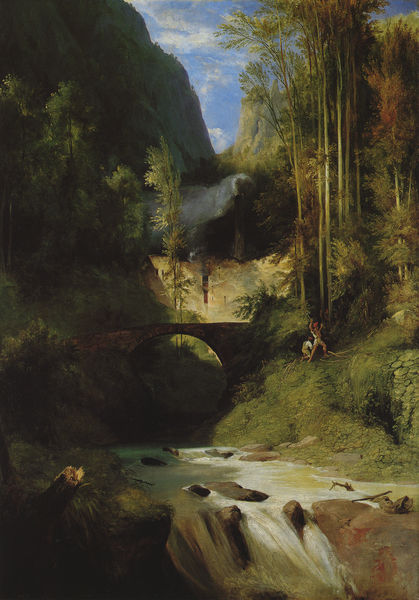
Titel: Schlucht bei Amalfi
Künstler: Karl Blechen
Standort: Berlin
Institution: Alte Nationalgalerie
Schlagwörter: baum, berg, blau, blätter, dunkel, felsen, feuer, gemälde, himmel, mann, schatten, wasser, weiß, wolken, bäume, fluss, gelb, grün, landschaft, menschen, ocker, ufer, äste, braun, frau, grau, hell, holz, hut, licht, männer, orange, schwarz, gras, haus, rot, schloss, wiese, wolke, beige, hochformat, malerei, mütze, arm, arme, mensch, stein, steine, ast, bach, baumstamm, erde, hügel, mühle, natur, stamm, weide, brücke, busch, büsche, gebüsch, rauch, sonne, sträucher, figur, kind, personen, blatt, person, pflanze, pflanzen, tal, wald, wasserfall, genre, kamin, kinder, stock, beine, himmelblau, landschft, bein, gischt, wellen, bogen, italien, mänenr, zwei, jungen, knaben, abhang, berge, fels, gebirge, hang, sonnenlicht, mauer, farbe, nebel, schlucht, steil, idylle, arbeiter, figuren, rundbogen, bogenbrücke, fliessen, romantik, strom, stromschnelle, stromschnellen, strömung, tannen, erhaben, steg, stämme, kopftuch, junge, knie, ruine, knabe, steinbrücke, alpen, lichtung, knien, tanne, unterholz, blauer himmel, fällen, holzfäller, wanderer, faun, gebirgsfluss, bachlauf, sfumato, aquädukt, gestrüpp, arkadien, caspar david friedrich, klassik, sportler, stumpf, baumstumpf, thal, kaskaden, bergmassiv, strömen, brückenbogen, geist, gel, natr, winken, flussufer, steilufer, waldarbeiter, mischwald, sublim, giorgione, blechen, staudamm, fel, das erhabene, baumstumof, staumauer, djungel, holzarbeiten, bogeb, romentik, gebirgsthal, holzföller, stem, bac, aradien, staqudamm, wasser wasserfall